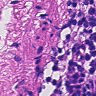
Metastatic tissue present: no